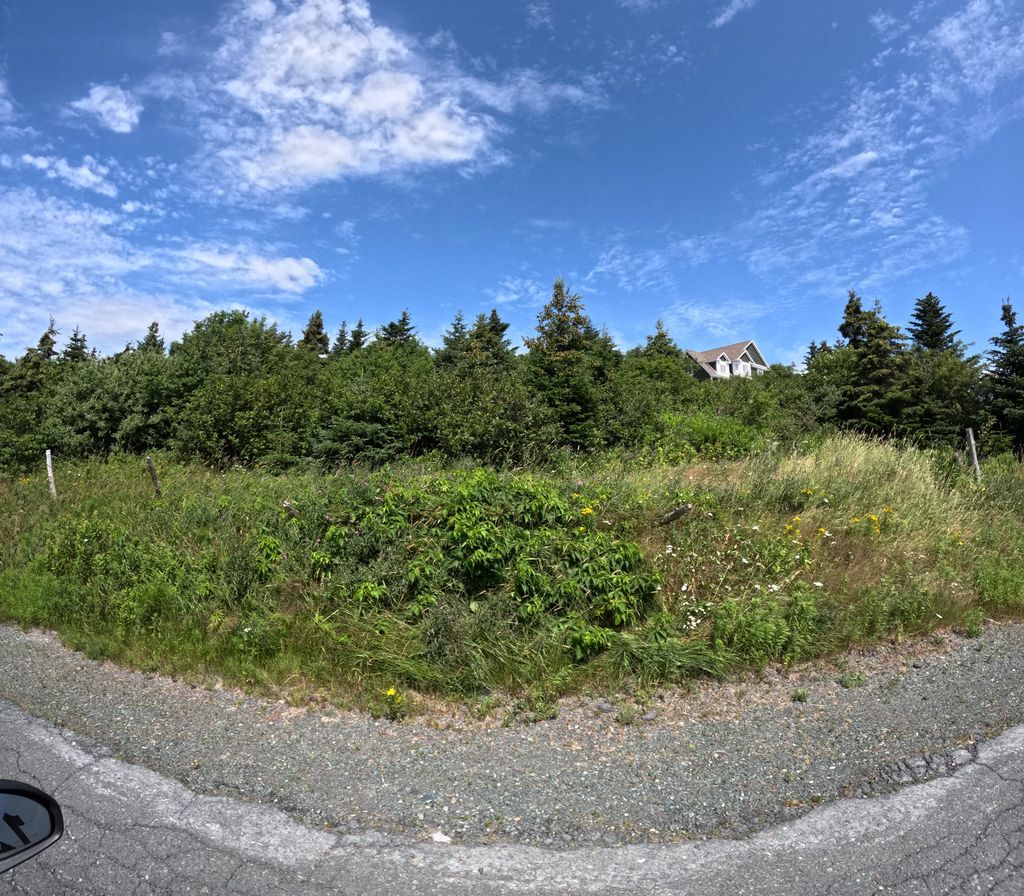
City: st_johns